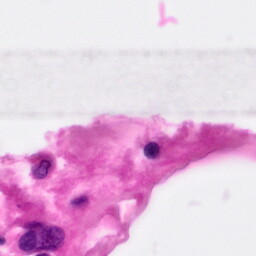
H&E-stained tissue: Pancreatic